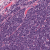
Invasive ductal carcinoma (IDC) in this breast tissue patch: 1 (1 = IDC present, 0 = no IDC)